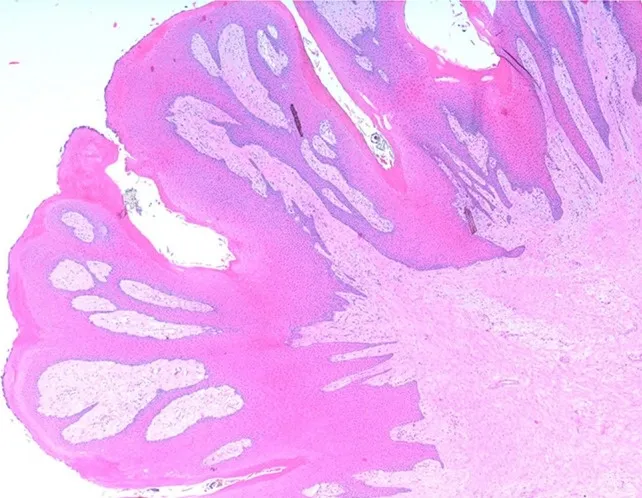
Gingival mass, roe deer; cross section of the papillary projection; H&E stain.
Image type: pathology (h&e)